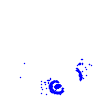
Particle: electron